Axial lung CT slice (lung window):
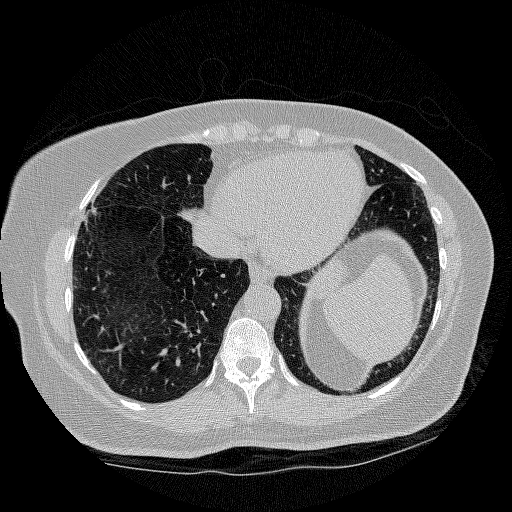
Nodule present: no